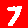
Digit: 7